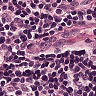
Metastatic tissue present: no